Question: Sorry for messing my code soo much.this is my first experiment. Doing it all with the help of google. So, Can you tell me how to write the following code in an efficient way and also, I want to pull the text up in the heading block. Help me.
'''
<!DOCTYPE html>
<html>
<head>
<title>
seVen
</title>
<style>body{background:#A8A8A8;color:white;}
.heading{background:#303030;position:fixed;border-radius: 25px;top:10px;
right:2px;left:2px;bottom:85%;padding:10px;}
.login{position:relative;float:right;top:150px;bottom:145px;}
.padding{padding-left:30px;padding-bottom:30px;position:relative;}
</style>
<div class="heading"><div class="padding"><p style="font size:30px">seVen</p><p style="font-size:15px">Own your imagination</p></div></div>
<body>
<div class="login">
Enter your name &nbsp;<input type="text" id="name" /><br><br>
Password &nbsp;&nbsp; &nbsp;&nbsp;&nbsp;&nbsp;&nbsp;&nbsp;&nbsp;&nbsp;<input type="password" id="password" />
<br><br>&nbsp;&nbsp;&nbsp;&nbsp;
<input type="button" id="submit" value="Submit"/>&nbsp;&nbsp;&nbsp;&nbsp;&nbsp;&nbsp;
<input type="button" id="pwdForgot" value="Forgot Password"/></head>
</div>
<br><br><br><br><br><br><br><br><br><br><br><br><br><br><br><br><br><br><br><br><br><br><br><br><br><br><br><br><br><br><br><br><hr>&nbsp;&nbsp;&nbsp;&nbsp;
&nbsp;&nbsp;&nbsp;&nbsp;&nbsp;&nbsp;About&nbsp;&nbsp;&nbsp;&nbsp;&nbsp;&nbsp;&nbsp;&nbsp;&nbsp;&nbsp;Products
</body>
</html>
'''
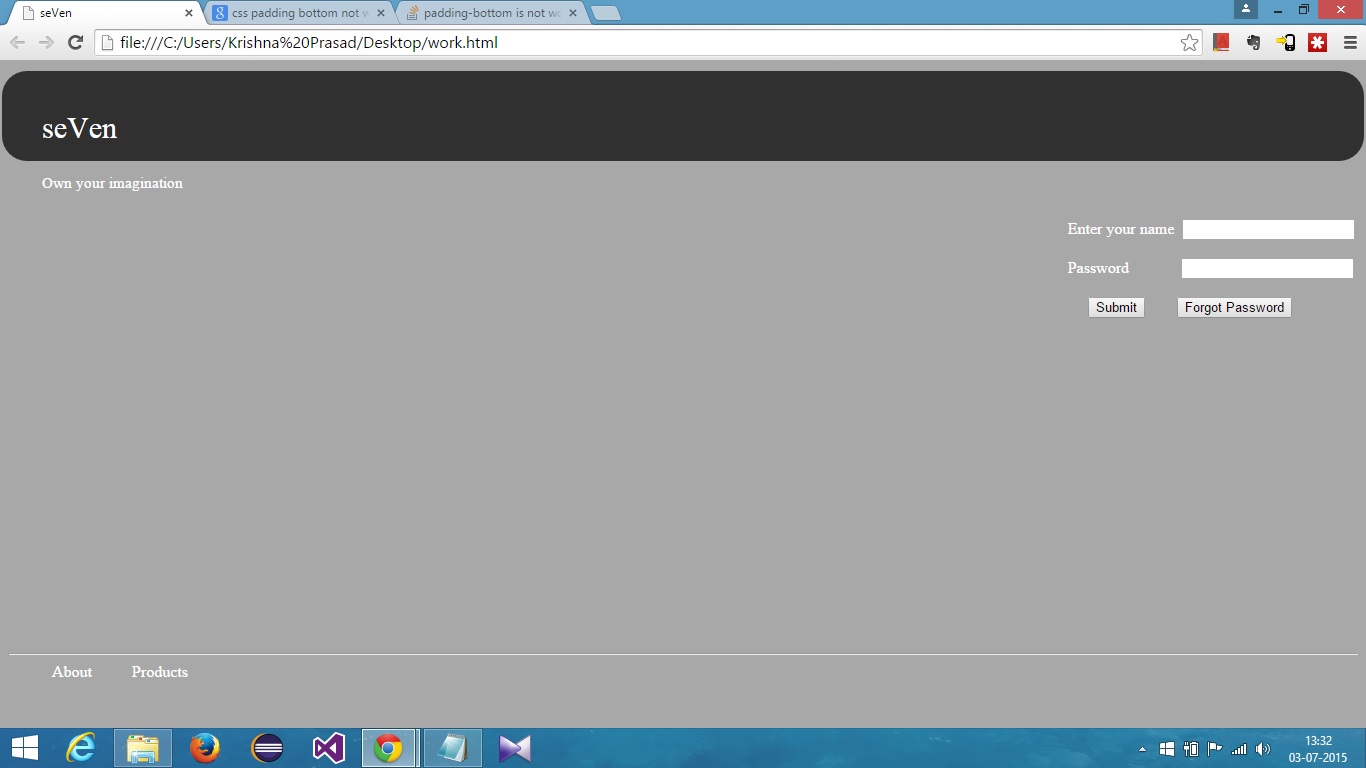
Answer: At the moment, the height of '.heading' is based on 'position:fixed;top:10px;bottom:85%' which makes it a specific height which changes as you resize the page vertically. You could replace 'bottom' with 'height' and it will look more consistent.
You can then add line-height to put the text in the middle of the block:
'''
.heading{
background: #303030;
border-radius: 25px;
padding: 10px;
position: fixed;
top: 10px;
bottom: 85%
height: 80px;
line-height: 80px;
}
'''
---
# Other suggestions:
You may consider changing fixed positioning ('position:fixed;top:10px;right:2px;left:2px;') to specific widths and margins:
'''
.heading{
background: #303030;
border-radius: 25px;
padding: 10px;
height: 80px;
line-height: 80px;
width: 98%;
margin: 1%
}
'''
The differences with removing 'position:fixed' is it won't scroll with the screen, and it will push everything else on the page below it.
---
Also, instead of using '<br><br><br>...' and '&nbsp;&nbsp;&nbsp;...' try setting margin and padding:
'''
<div style="margin-top:20px;margin-left:50px">Own your imagination</div>
'''
(you may find 'display:inline-block', 'float:left', or 'float:right' useful at this point if you end up changing the page a lot using these)
---
And your footer could make use of 'position:fixed' if you want it to stick to the bottom of the page, something like:
'''
<div style="position:fixed;bottom:10px;left:0;right:0;border-top:solid 1px white">
<a class="padding">About</a>
<a class="padding">Products</a>
</div>
'''